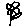
Label: flower